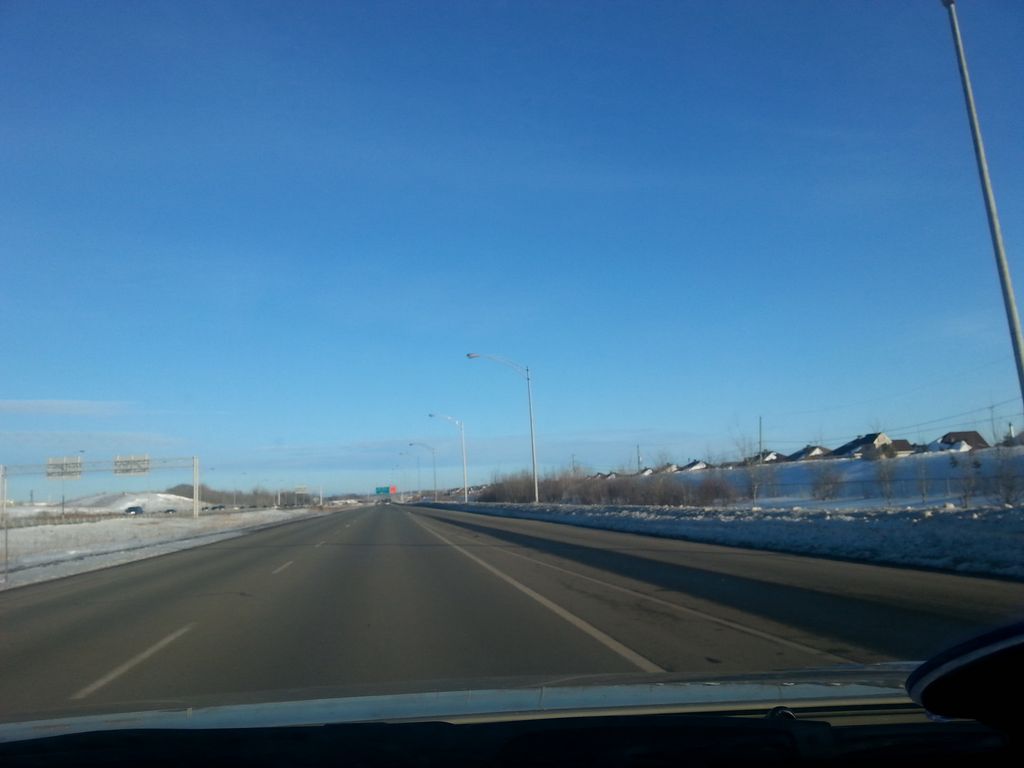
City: quebec_city